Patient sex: M
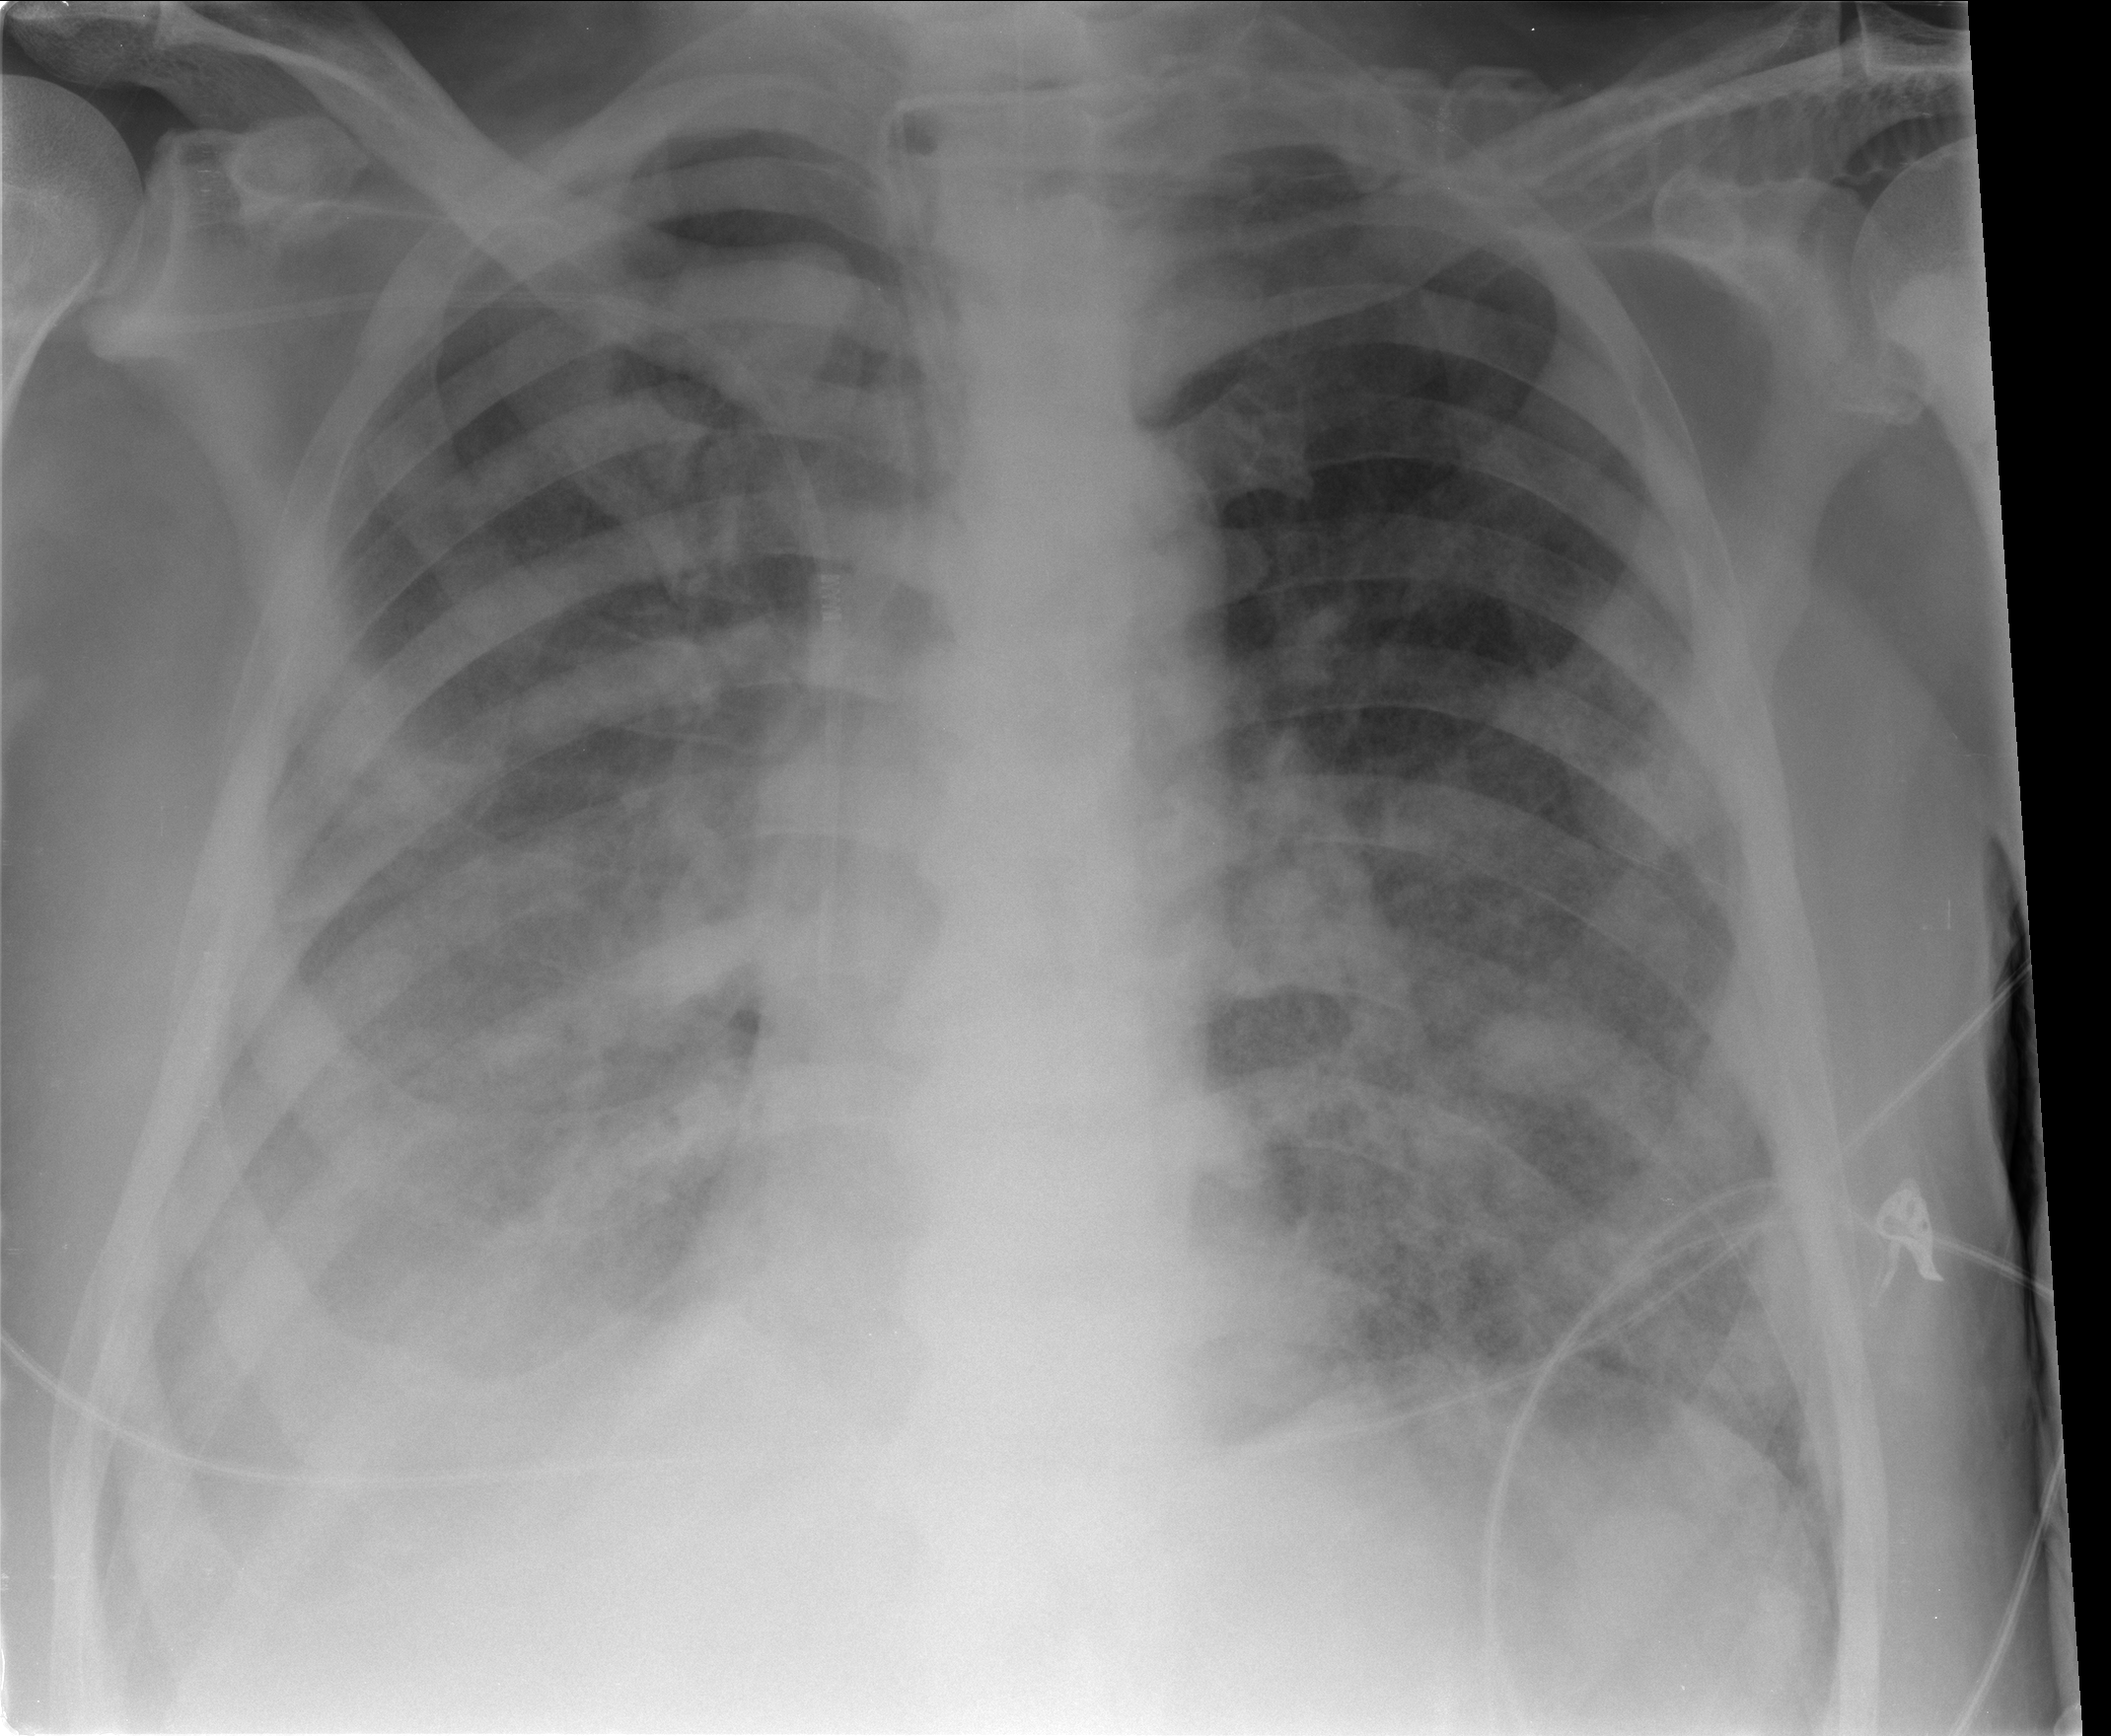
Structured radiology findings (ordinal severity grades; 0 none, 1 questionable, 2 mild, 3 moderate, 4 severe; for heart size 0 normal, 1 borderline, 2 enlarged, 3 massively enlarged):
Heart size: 0
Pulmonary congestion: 0
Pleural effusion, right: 1
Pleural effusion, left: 1
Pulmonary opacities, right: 3
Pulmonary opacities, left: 3
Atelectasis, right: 2
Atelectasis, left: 2